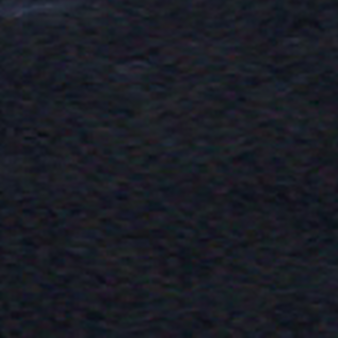
Label: other